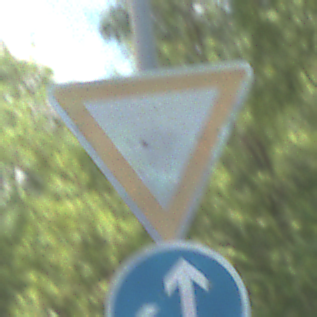
Verkehrszeichen: VorfahrtGewaehren
Zusatzzeichen unten: VorgeschriebeneFahrtrichtungGeradeausOderLinks
Umgebung: Outdoor, Urban
Tageszeit: MorningAfternoon
Wetter: PartlyCloudy
Licht: Natural
Jahreszeit: NotSpecified
Kontrast: LowContrast